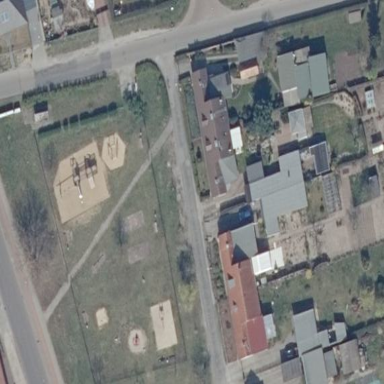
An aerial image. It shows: Playground with metal wire fence around it. The fence is green in color and the ground surface is grassy.